Question: I would like to get a Window Caption as given by spy++ (highlighted in red)

I have code to get the window caption. It does this by enumerating all windows via a callback which checks the window caption by invoking 'GetWindowText'. If the window with caption = '"window title | my application"' is Open then I expect the window caption to be included in the enumeration and discovered.
If the window count is not 1 then the function releases any window handles and returns null. In the case where null is returned this is considered a failure. In one test case where I ran this code 100 times I had a fail count of 99.
'''
public delegate bool EnumDelegate(IntPtr hWnd, int lParam);
[DllImport("user32.dll")]
[return: MarshalAs(UnmanagedType.Bool)]
static extern bool IsWindowVisible(IntPtr hWnd);
[DllImport("user32.dll", EntryPoint = "GetWindowText", ExactSpelling = false, CharSet = CharSet.Auto, SetLastError = true)]
static extern int GetWindowText(IntPtr hWnd, StringBuilder lpWindowText, int nMaxCount);
[DllImport("user32.dll", EntryPoint = "EnumDesktopWindows", ExactSpelling = false, CharSet = CharSet.Auto, SetLastError = true)]
static extern bool EnumDesktopWindows(IntPtr hDesktop, EnumDelegate lpEnumCallbackFunction, IntPtr lParam);
static List<NativeWindow> collection = new List<NativeWindow>();
public static NativeWindow GetAppNativeMainWindow()
{
GetNativeWindowHelper.EnumDelegate filter = delegate(IntPtr hWnd, int lParam)
{
StringBuilder strbTitle = new StringBuilder(255);
int nLength = GetNativeWindowHelper.GetWindowText(hWnd, strbTitle, strbTitle.Capacity + 1);
string strTitle = strbTitle.ToString();
if (!string.IsNullOrEmpty(strTitle))
{
if (strTitle.ToLower().StartsWith("window title | my application"))
{
NativeWindow window = new NativeWindow();
window.AssignHandle(hWnd);
collection.Add(window);
return false;//stop enumerating
}
}
return true;//continue enumerating
};
GetNativeWindowHelper.EnumDesktopWindows(IntPtr.Zero, filter, IntPtr.Zero);
if (collection.Count != 1)
{
//log error
ReleaseWindow();
return null;
}
else
return collection[0];
}
public static void ReleaseWindow()
{
foreach (var item in collection)
{
item.ReleaseHandle();
}
}
'''
Note that I have streamed all values of '"strTitle"' into a file. Then performed a text base search for keywords in my caption and was unsuccessful. Why does the enumeration not find the window I'm looking for in some cases yet it does in other cases?
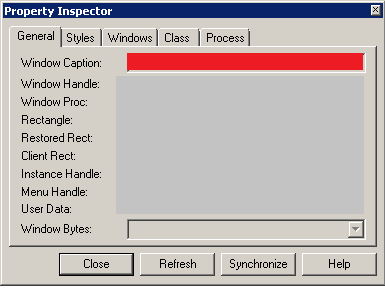
Answer: How did you run it 100 times?.. in a tight loop, restarted the application, etc?
According to your code if you run it in a loop without clearing the collection you will error on every single found entry after the first one it finds because of the error condition 'if (collection.Count != 1)'.
Then on every 'EnumDesktopWindows' call you simply add to the collection and then return to caller. The collection never gets cleared or reset and as such after it adds the second item the fail condition is true.